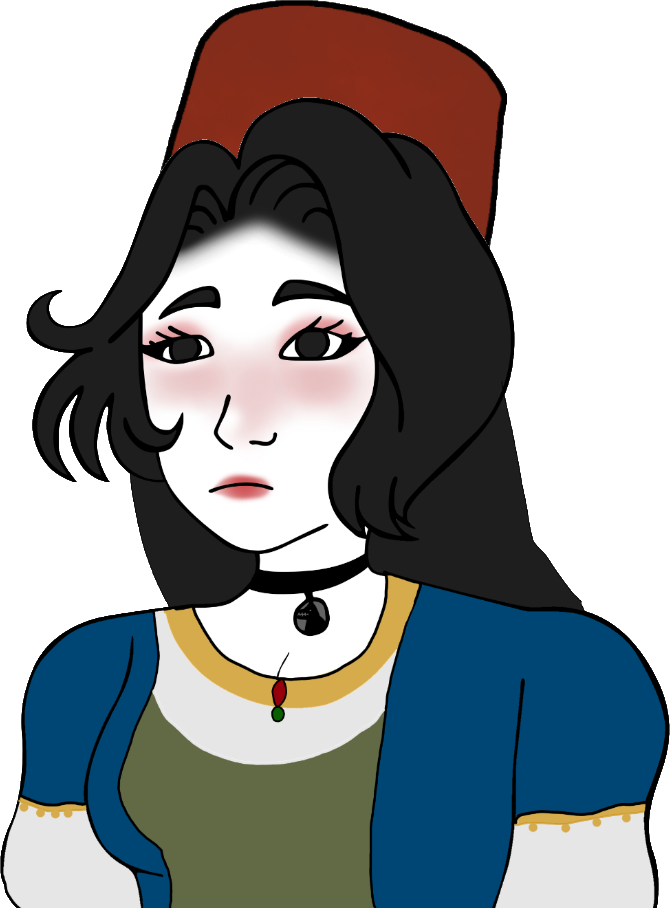
Label: 5_Doomer_Girl